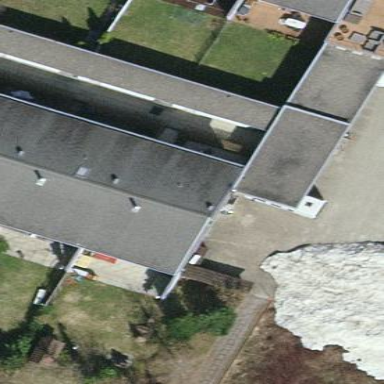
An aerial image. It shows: Group of garages.